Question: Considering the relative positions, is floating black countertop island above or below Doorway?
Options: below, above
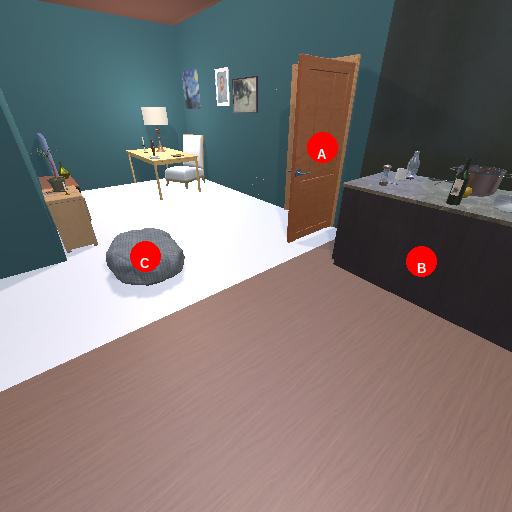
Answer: below